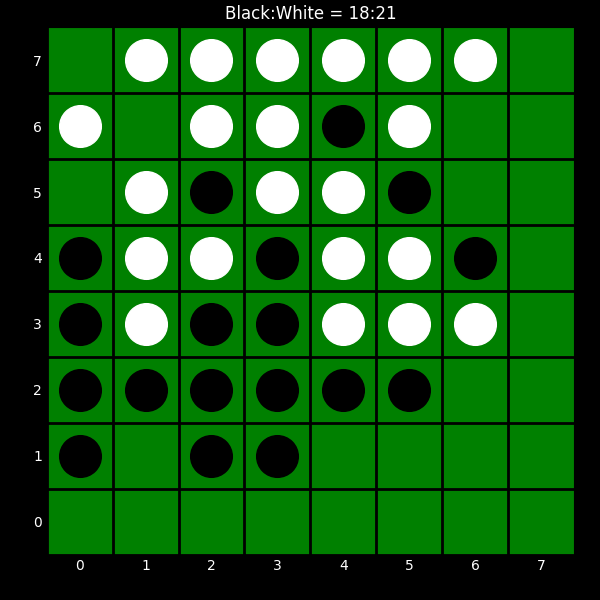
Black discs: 18
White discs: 21